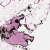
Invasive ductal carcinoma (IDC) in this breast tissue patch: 0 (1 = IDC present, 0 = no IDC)